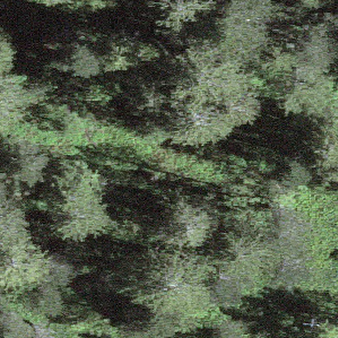
Label: other